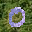
Label: 0